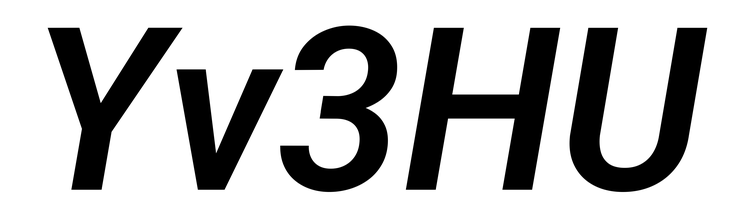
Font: Roboto-Italic_SemiBold_Italic